Question: I am doing a sample work of through gestures of Android.It works well when I input . That means when I write on screen by gesture, the program recognizes it well(as I put it on gesture library earlier). As of now I code like this.
'''
public void onGesturePerformed(GestureOverlayView overlay, Gesture gesture) {
ArrayList<Prediction> predictions = gLib.recognize(gesture);
if (predictions.size() > 0 && predictions.get(0).score > 1.0) {
String letter = predictions.get(0).name;
Toast.makeText(this, letter, Toast.LENGTH_SHORT).show();
if(letter.contains("A")) //when matches i print it to edittext
edittext.setText("A");
.
. //rest of stuff here like previous way
.
}
}
'''
But my criteria isn't that. I want to recognize a word. I want to write a word at a time just like as.

And during writing a word for each successful match the corresponding letter should be printed on edittext just like as.
'''
A,N,D,R,O,I,D
'''
So my question is how can I gain it? Is it possible to segment gestures(segment the word while writing)?Any working code example or links would be appreciated.
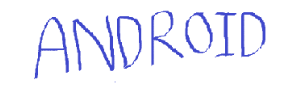
Answer: If you write a word as separate letters (i.e. not cursive writing) as shown in the image given in the question. Then simply do this -
'''
public void onGesturePerformed(GestureOverlayView overlay, Gesture gesture) {
ArrayList<Prediction> predictions = gLib.recognize(gesture);
if (predictions.size() > 0) {
Prediction prediction = predictions.get(0);
String letter = prediction.name;
if (prediction.score > 1.0) {
edittext.setText(edittext.getText().toString() + letter);
}
}
}
'''
Which is essentially appending the new letter to the existing edittext string.
But if you are talking about cursive writing then it's a lot complicated. Here is some code which can track cursive writing.
'''
public class MainActivity extends Activity {
private Handler mHandler;
@Override
protected void onCreate(Bundle savedInstanceState) {
super.onCreate(savedInstanceState);
setContentView(R.layout.main);
}
@Override
protected void onResume() {
super.onResume();
Tracker t = new Tracker();
t.start();
}
@Override
protected void onPause() {
if (mHandler != null)
mHandler.getLooper().quit();
super.onPause();
}
@Override
public boolean onTouchEvent(MotionEvent event) {
switch (event.getAction()) {
case MotionEvent.ACTION_MOVE:
if (mHandler != null) {
Message msg = Message.obtain();
msg.obj = event.getX() + "," + event.getY();
mHandler.sendMessage(msg);
}
break;
}
return true;
}
private class Tracker extends Thread {
private static final int LETTER_SIZE = 30;
private GestureLibrary gLib;
private ArrayList<GesturePoint> points;
public Tracker() {
points = new ArrayList<GesturePoint>();
gLib = GestureLibraries.fromRawResource(MainActivity.this, R.raw.gestures);
gLib.load();
}
@Override
public void run() {
Looper.prepare();
mHandler = new Handler() {
public void handleMessage(Message msg) {
String[] pos = String.valueOf(msg.obj).split(",");
points.add(new GesturePoint(Float.parseFloat(pos[0]), Float.parseFloat(pos[1]), System.currentTimeMillis()));
if (points.size() < LETTER_SIZE) return;
GestureStroke stroke = new GestureStroke(points);
Gesture gesture = new Gesture();
gesture.addStroke(stroke);
ArrayList<Prediction> predictions = gLib.recognize(gesture);
if (predictions.size() > 0) {
Prediction prediction = predictions.get(0);
String letter = prediction.name;
if (prediction.score > 1.0) {
Log.e("Found", letter);
points.clear();
}
}
}
};
Looper.loop();
}
}
}
'''
So basically we capture the touch positions and create a Gesture from it which pass to recognize() method of GestureLibrary. If a gesture is recognized then we print it and clear the touch positions so that a new letter can be recognized.
: <URL>